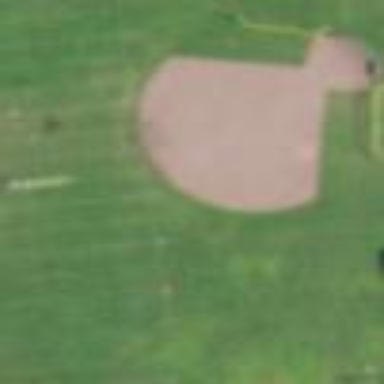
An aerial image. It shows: Baseball pitch for leisure land.